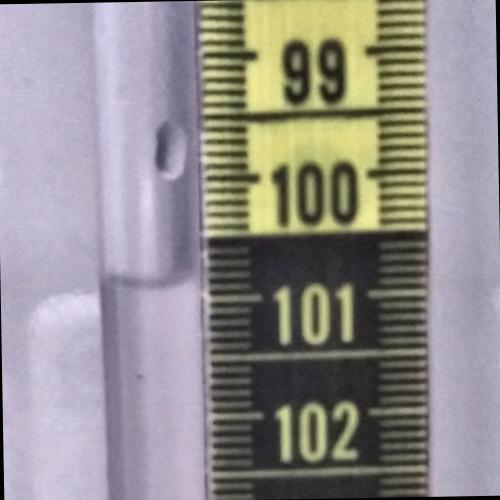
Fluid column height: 100.8 cm